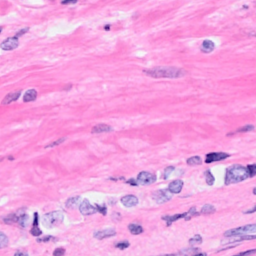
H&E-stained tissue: Breast